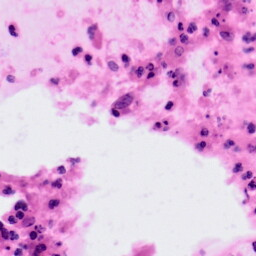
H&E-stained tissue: Colon